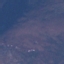
Land use / land cover class: HerbaceousVegetation